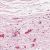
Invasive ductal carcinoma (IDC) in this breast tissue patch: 0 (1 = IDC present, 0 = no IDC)